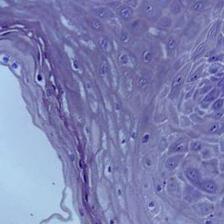
Diagnosis: Normal